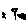
Label: flower